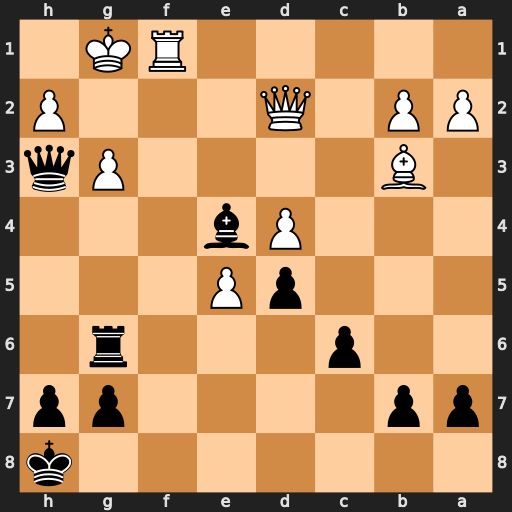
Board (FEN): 7k/pp4pp/2p3r1/3pP3/3Pb3/1B4Pq/PP1Q3P/5RK1
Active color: b
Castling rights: -
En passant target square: -
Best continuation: Rxg3+ hxg3 Qxg3+ Qg2 Qxg2#